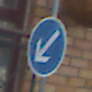
Verkehrszeichen: VorgeschriebeneVorbeifahrtLinks
Umgebung: Outdoor, Urban
Tageszeit: MorningAfternoon
Wetter: Overcast
Licht: Natural
Jahreszeit: NotSpecified
Kontrast: LowContrast